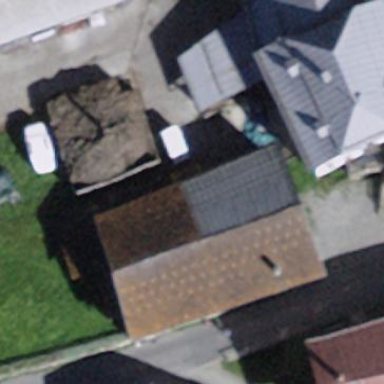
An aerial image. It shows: Gabled building with roof oriented along its structure.